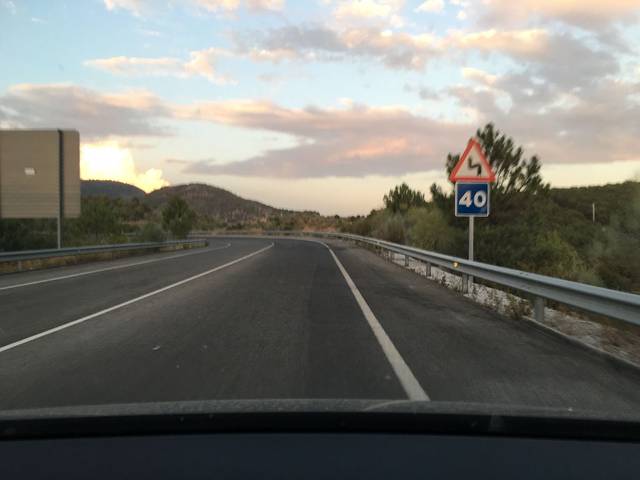
Region: Spain
Coordinates: 37.226, -3.532